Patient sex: M
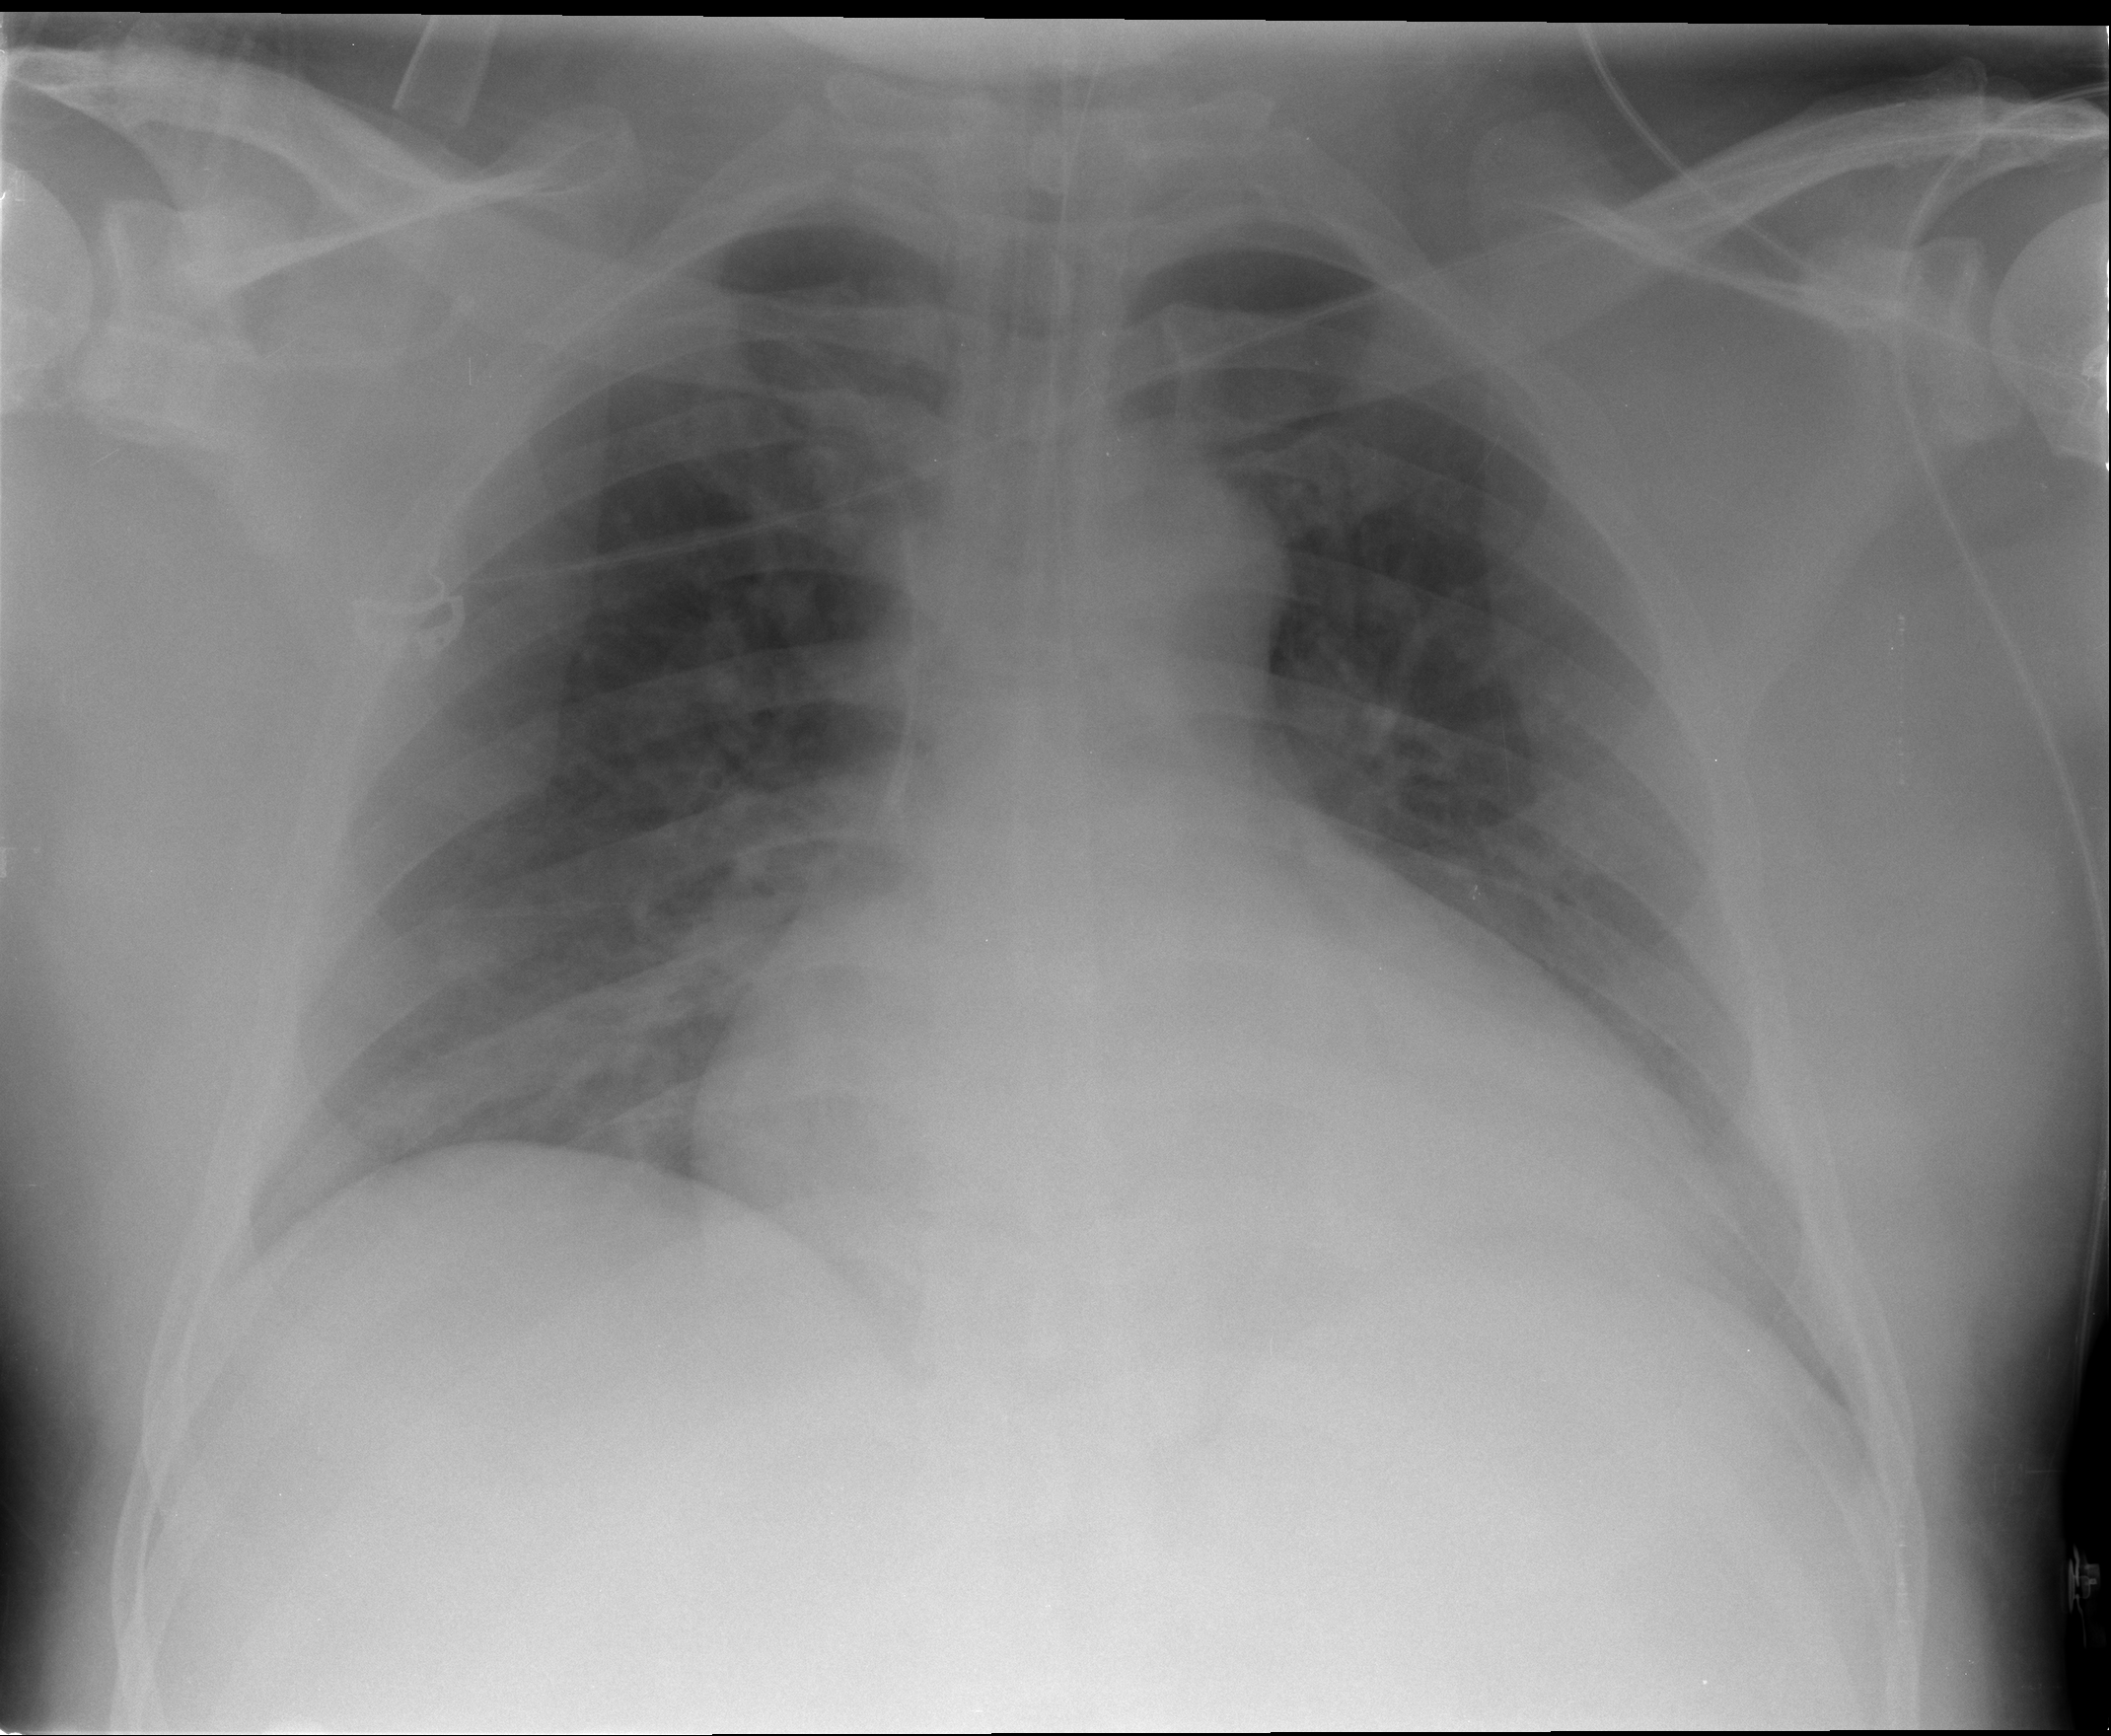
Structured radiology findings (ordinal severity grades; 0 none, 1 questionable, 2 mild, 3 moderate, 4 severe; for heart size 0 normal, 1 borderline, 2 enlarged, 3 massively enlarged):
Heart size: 2
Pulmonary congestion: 3
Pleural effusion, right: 0
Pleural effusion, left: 0
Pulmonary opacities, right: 2
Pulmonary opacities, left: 1
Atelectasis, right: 0
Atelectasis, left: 0